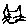
Label: cat